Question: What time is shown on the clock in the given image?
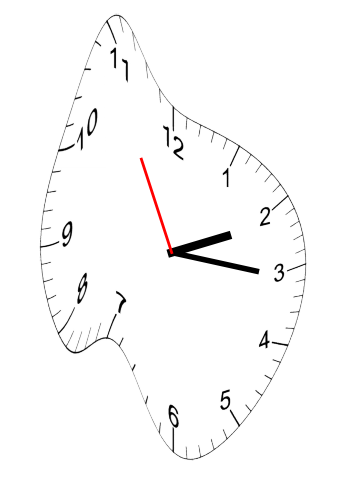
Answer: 02:15:55